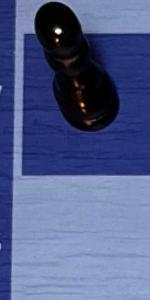
Label: Empty